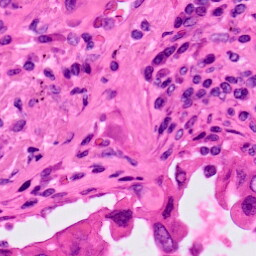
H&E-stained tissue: Lung